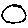
Label: circle